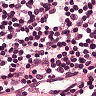
Metastatic tissue present: no